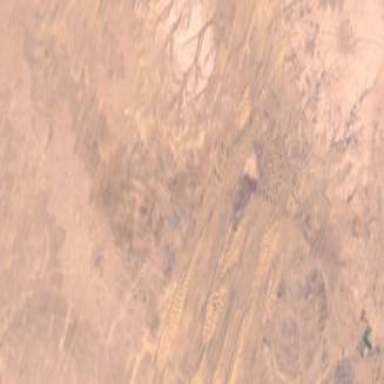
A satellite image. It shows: Scenic view captured in the desert.